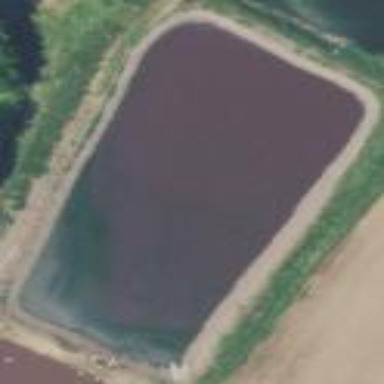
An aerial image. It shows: Pond with natural water.